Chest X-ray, AP view. Patient: 47 years old, sex F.
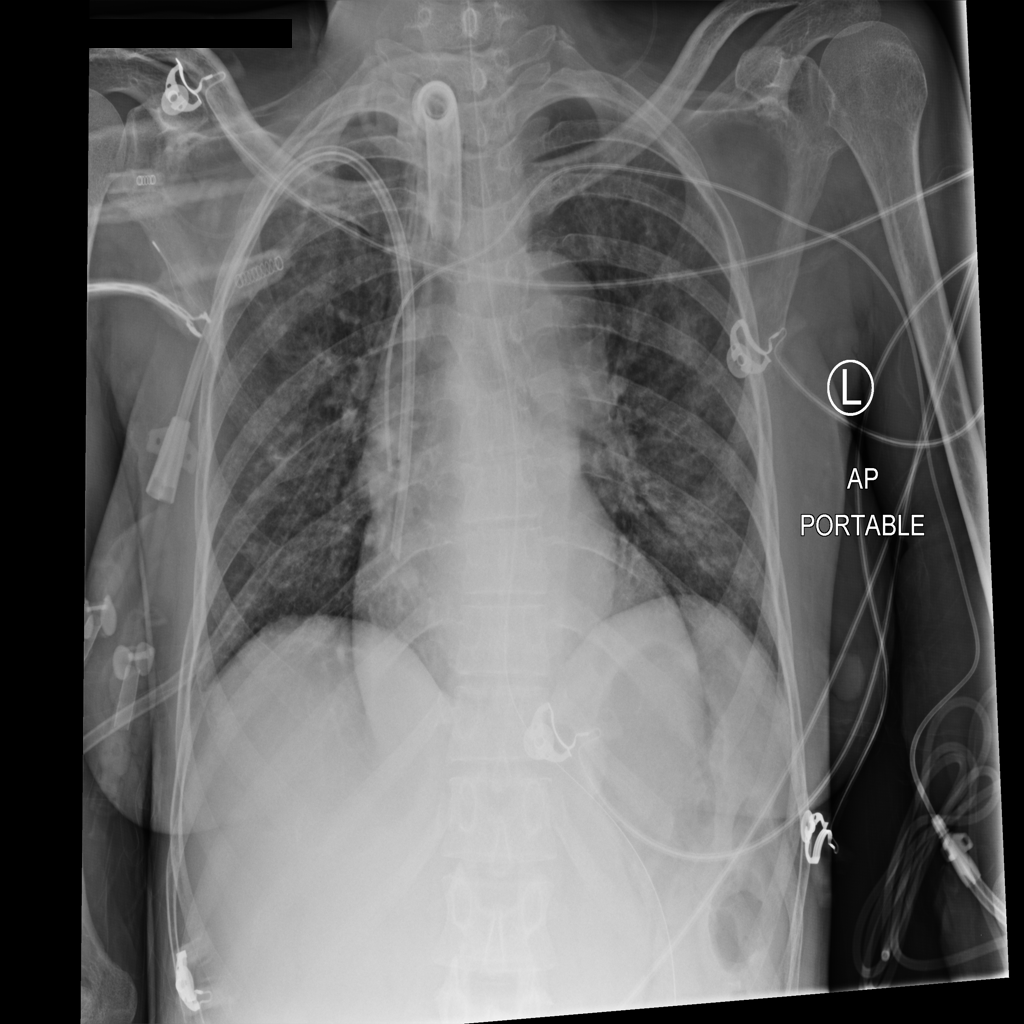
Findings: No Finding